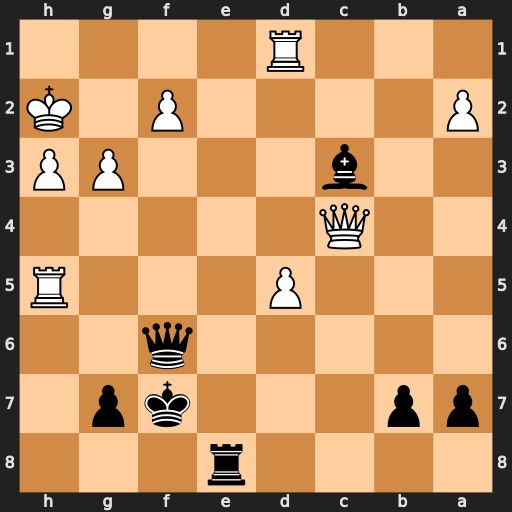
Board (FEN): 4r3/pp3kp1/5q2/3P3R/2Q5/2b3PP/P4P1K/3R4
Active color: b
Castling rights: -
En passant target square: -
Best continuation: Qxf2+ Kh1 Qf3+